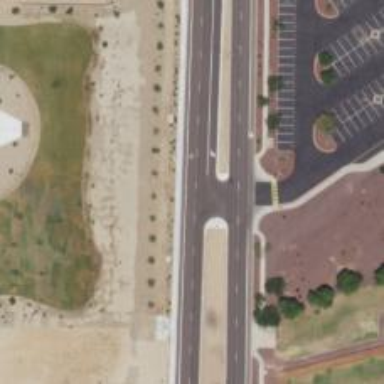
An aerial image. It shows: Secondary link road with asphalt surface.